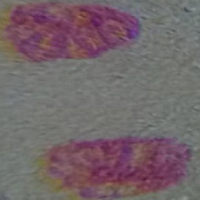
Label: telophase